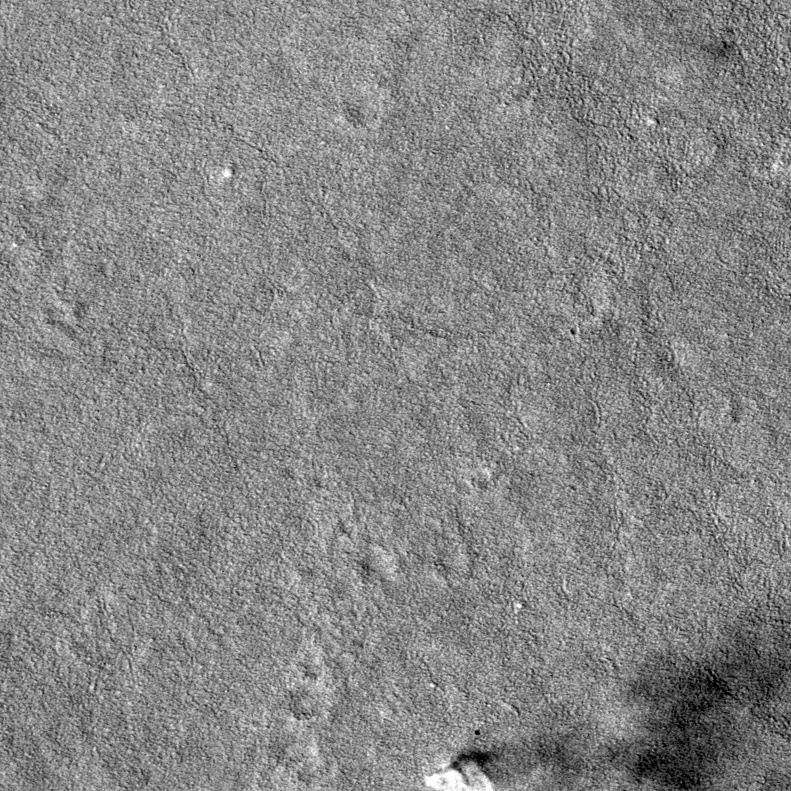
Label: dustdevil